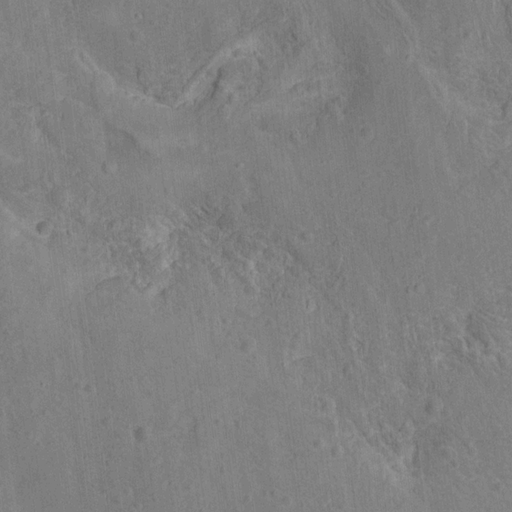
Classes present: Background